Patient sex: M
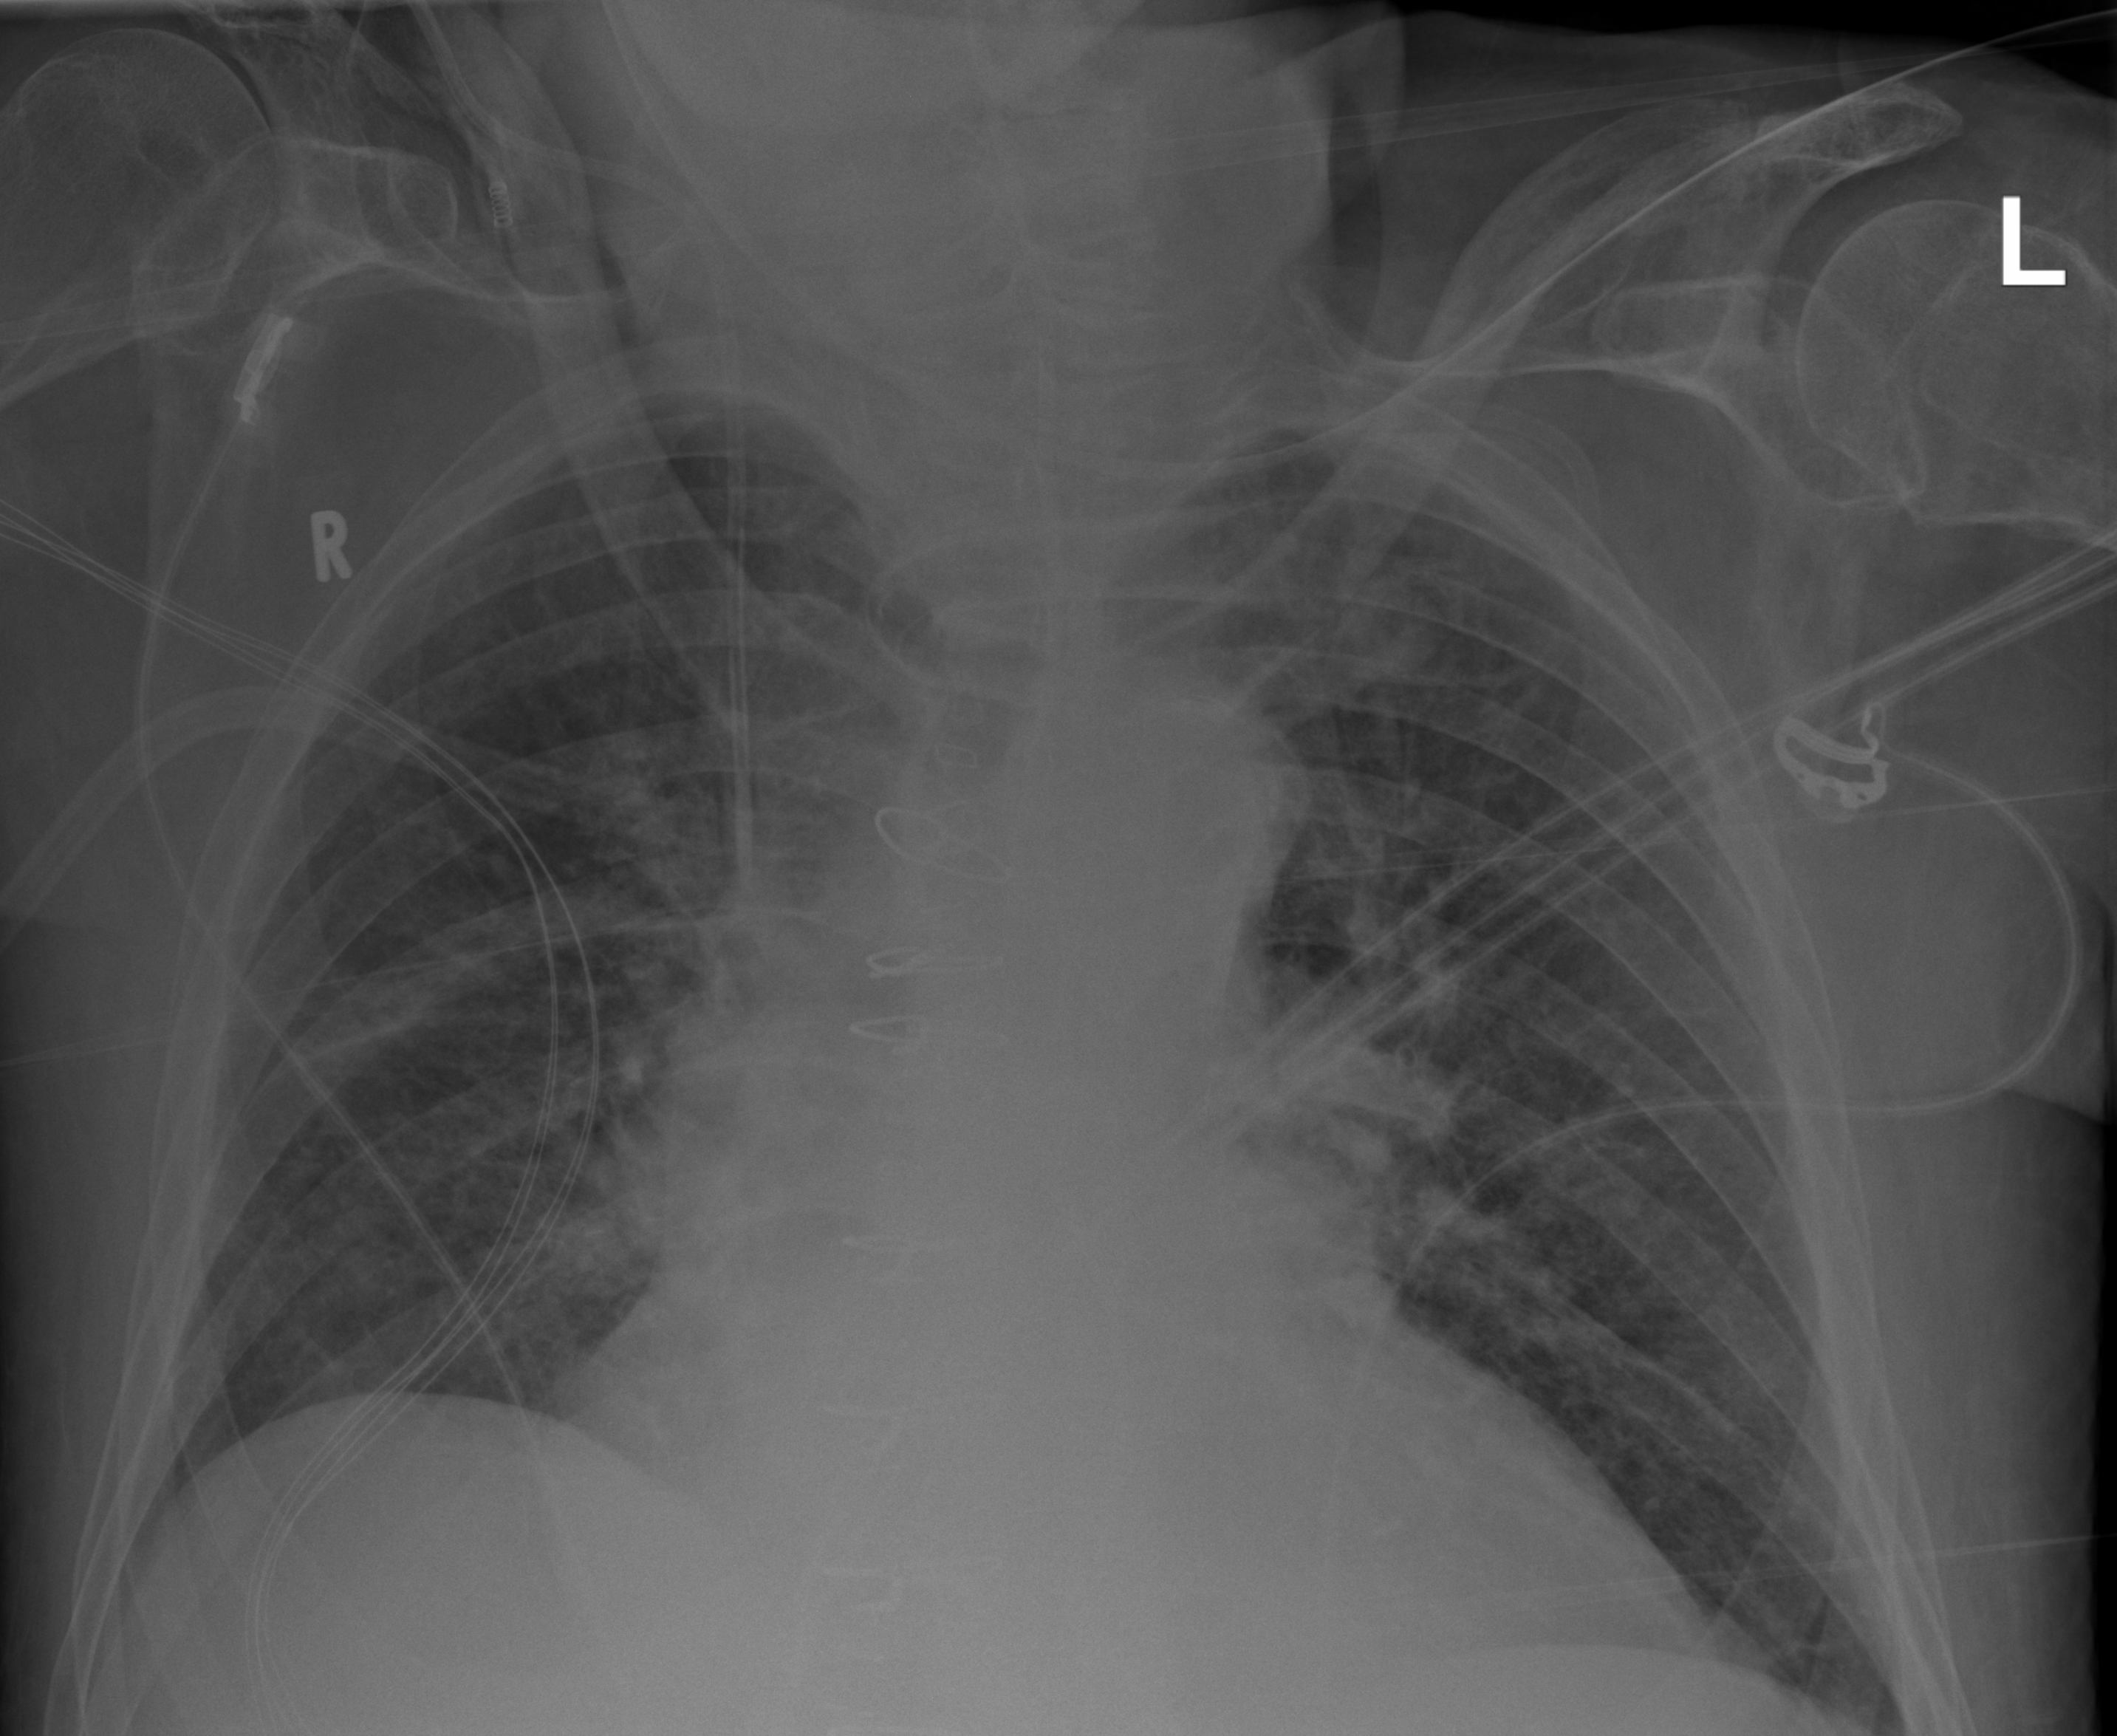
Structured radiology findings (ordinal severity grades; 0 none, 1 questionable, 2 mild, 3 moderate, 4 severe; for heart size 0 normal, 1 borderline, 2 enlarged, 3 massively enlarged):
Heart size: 2
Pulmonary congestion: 2
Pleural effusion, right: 0
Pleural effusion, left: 0
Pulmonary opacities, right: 2
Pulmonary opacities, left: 0
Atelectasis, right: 2
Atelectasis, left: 2